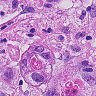
Metastatic tissue present: yes